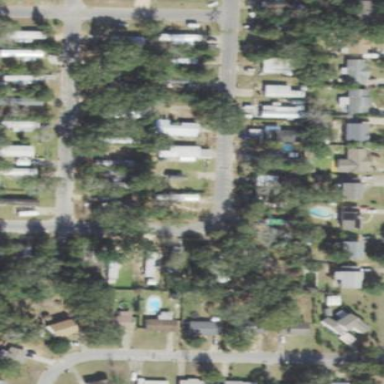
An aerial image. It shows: Residential area designated as trailer park.